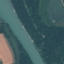
Land use / land cover: River